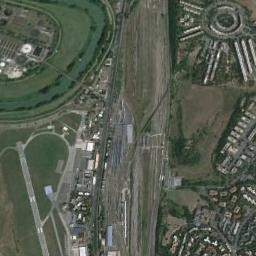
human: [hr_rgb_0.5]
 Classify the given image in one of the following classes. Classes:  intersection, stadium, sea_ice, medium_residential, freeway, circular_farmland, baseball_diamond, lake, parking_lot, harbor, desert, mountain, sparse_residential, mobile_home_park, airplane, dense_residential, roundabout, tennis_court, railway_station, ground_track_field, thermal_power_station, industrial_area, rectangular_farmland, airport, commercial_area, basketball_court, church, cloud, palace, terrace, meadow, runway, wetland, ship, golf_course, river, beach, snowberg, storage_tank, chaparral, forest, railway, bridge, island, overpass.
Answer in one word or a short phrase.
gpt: railway_station